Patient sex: F
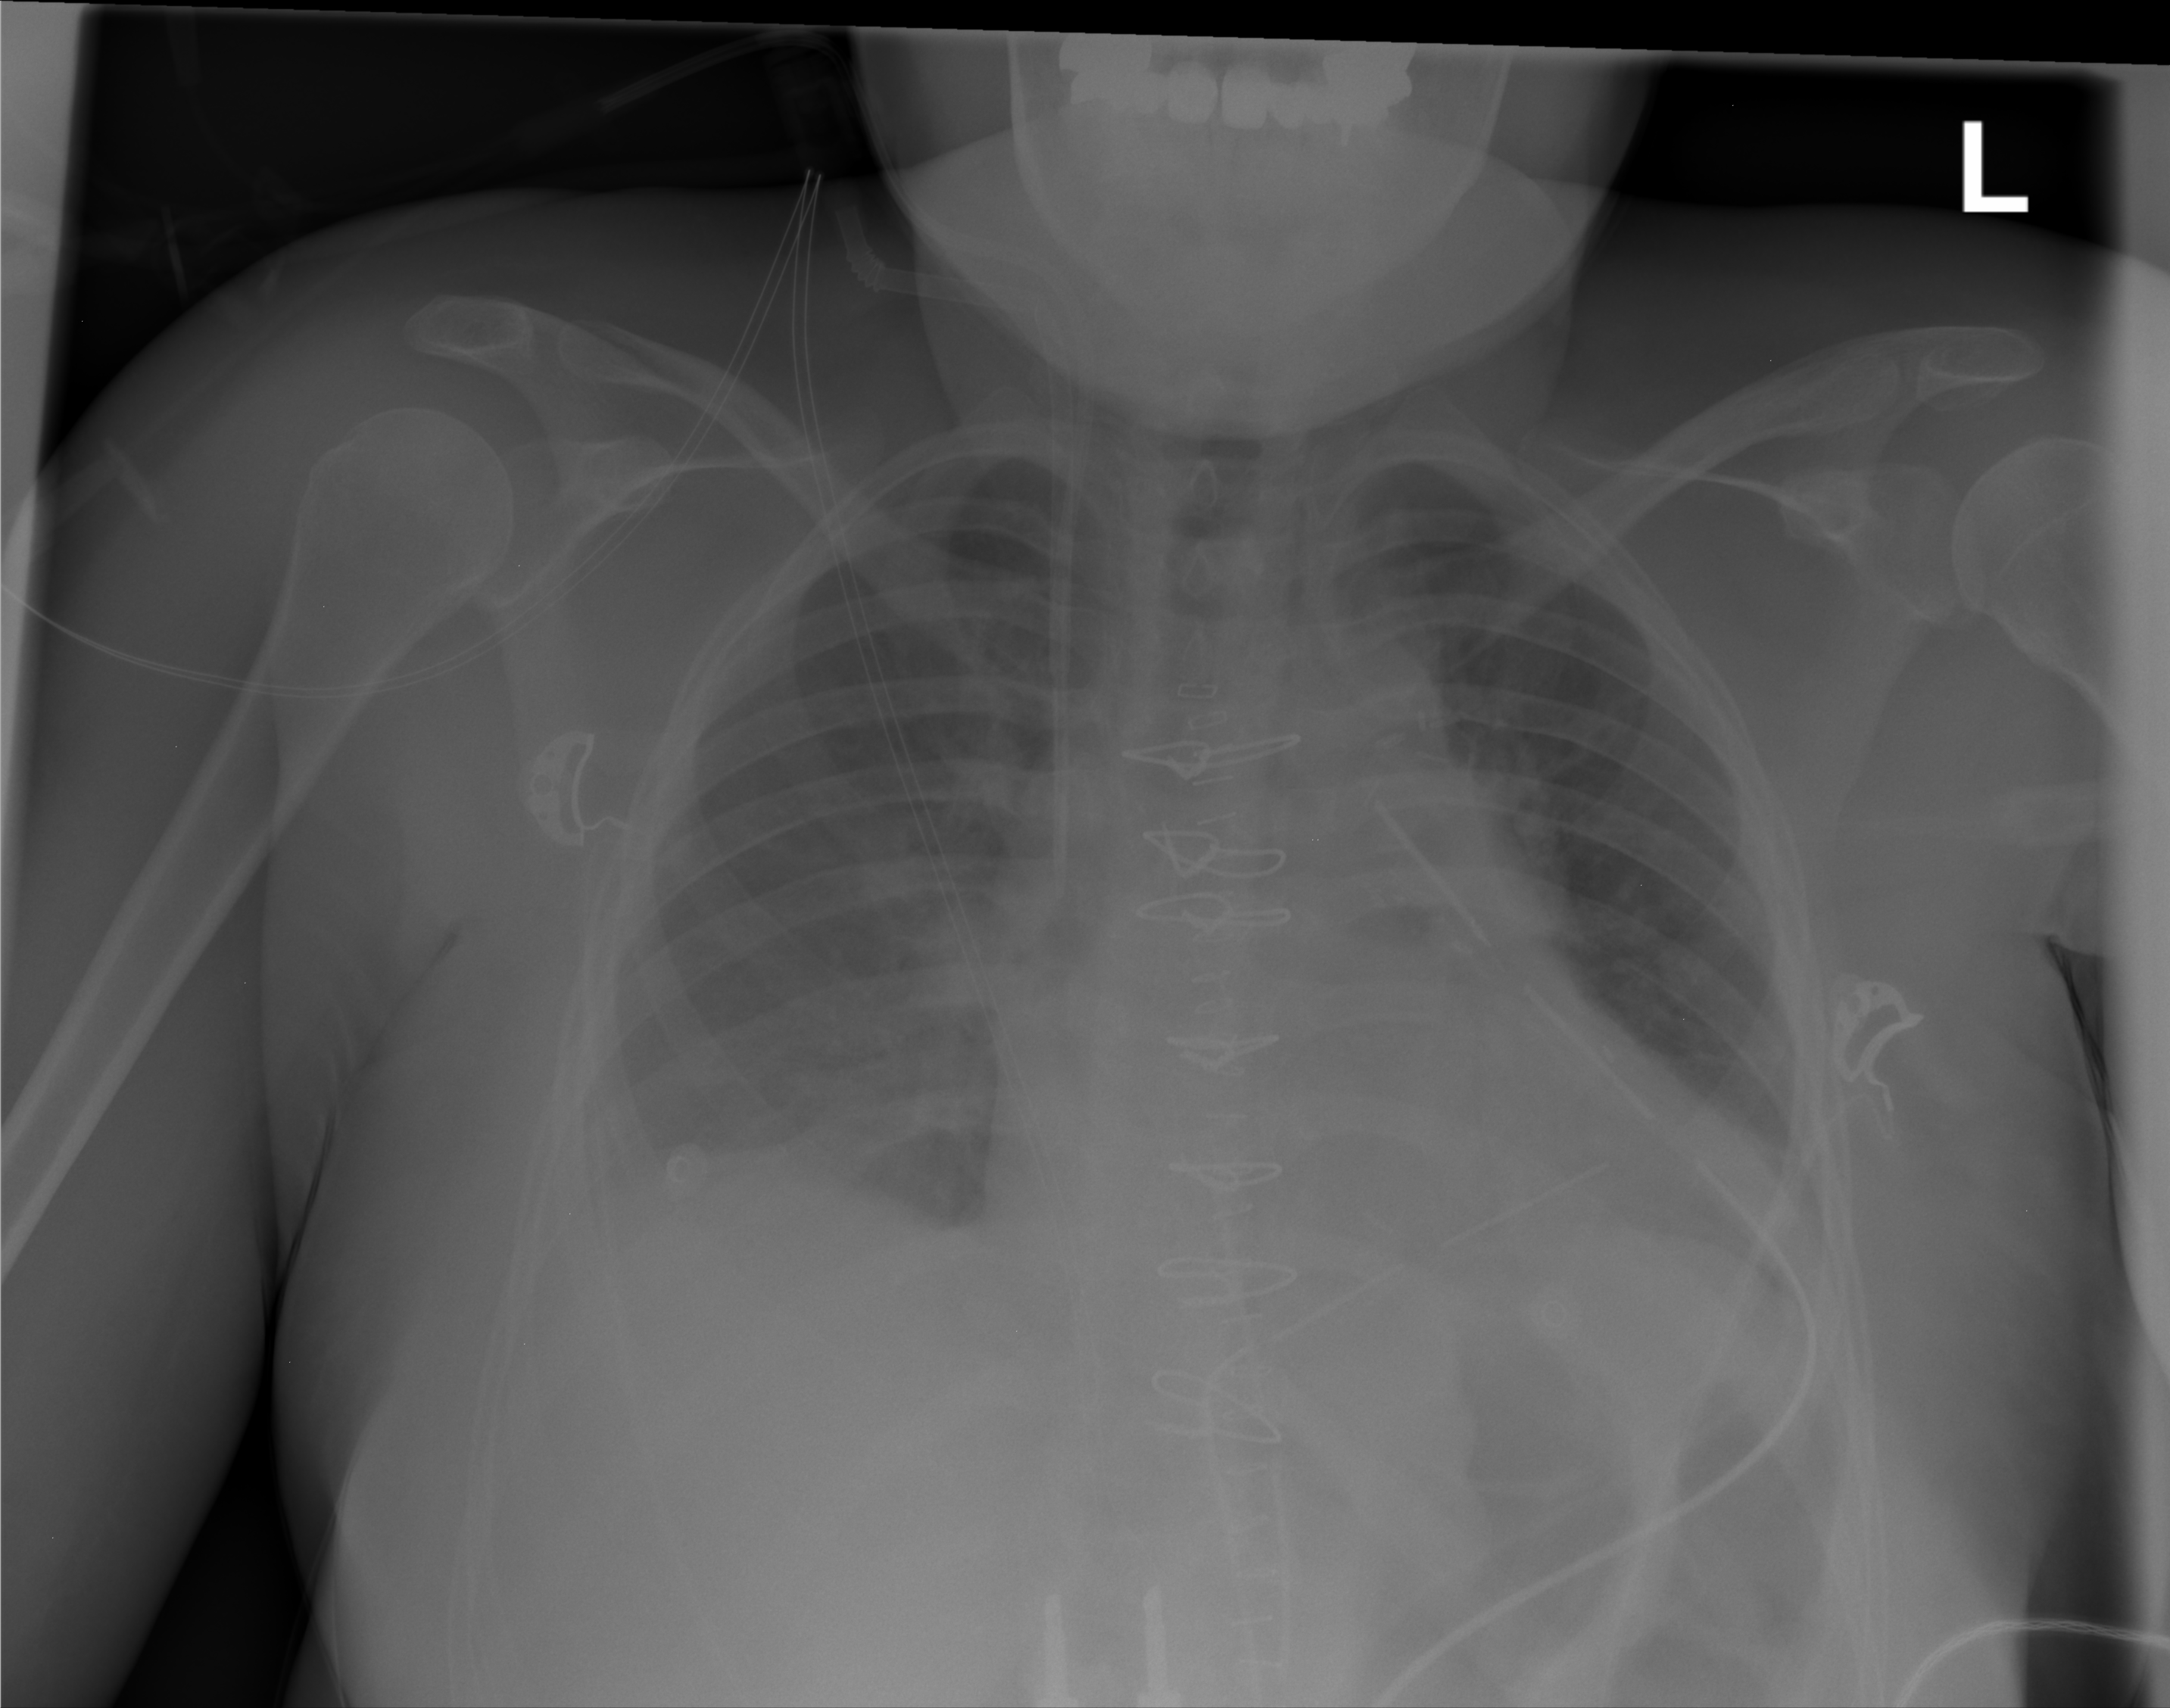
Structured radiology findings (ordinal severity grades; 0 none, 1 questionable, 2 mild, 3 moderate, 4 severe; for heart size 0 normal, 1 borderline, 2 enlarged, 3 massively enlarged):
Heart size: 1
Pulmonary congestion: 0
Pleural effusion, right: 2
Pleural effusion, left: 1
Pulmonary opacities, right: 0
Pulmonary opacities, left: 0
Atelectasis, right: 0
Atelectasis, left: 2